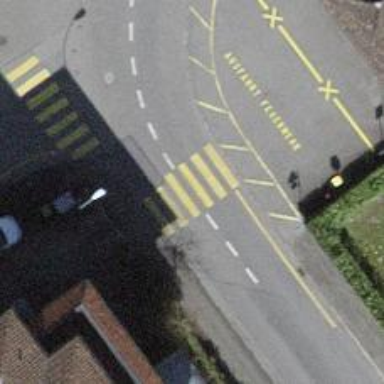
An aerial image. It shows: Pedestrian crossing with zebra markings on the footway.